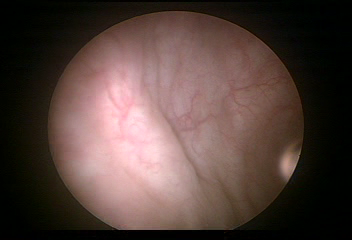
Modality: WLC
Class: Normal mucosa
Bladder cancer association: No